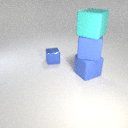
large blue rubber cube below large cyan rubber cube